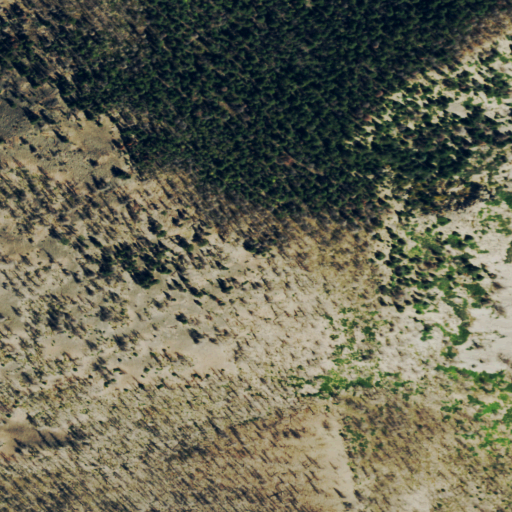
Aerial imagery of mountain in Colorado named Slide Rock Mountain containing shrub, grassland, and evergreen forest